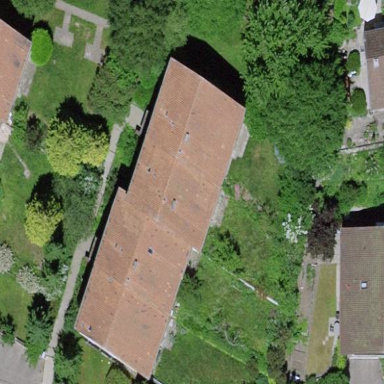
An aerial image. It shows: Residential building.